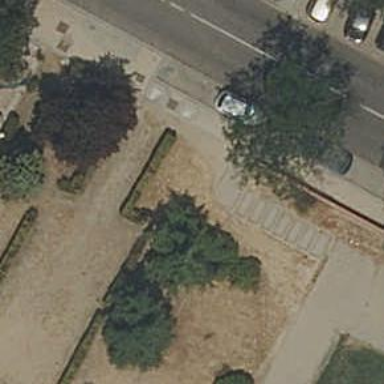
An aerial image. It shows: Steps made of paving stones.